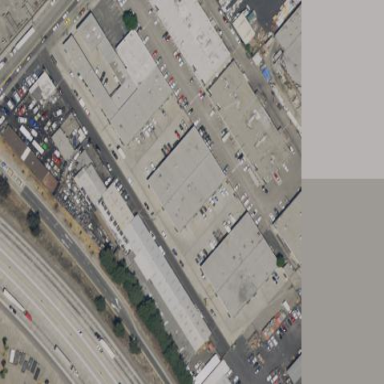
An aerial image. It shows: Industrial building.